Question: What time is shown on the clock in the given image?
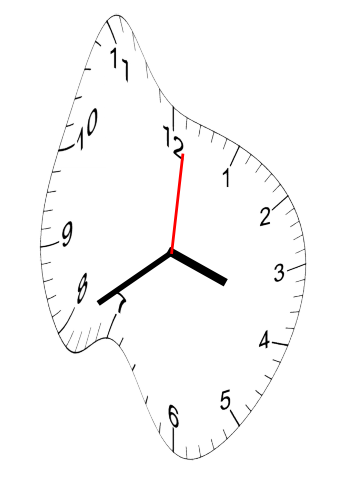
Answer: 03:40:01